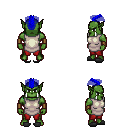
a pixel art fantasy rpg character, male body template, orc, green skin, white tunic, red pants, blue short mohawk hairstyle, leather bracers, gray slippers, four views (front, back, left, right), 2x2 character sprite sheet, small pixel art, hard edges, no anti-aliasing